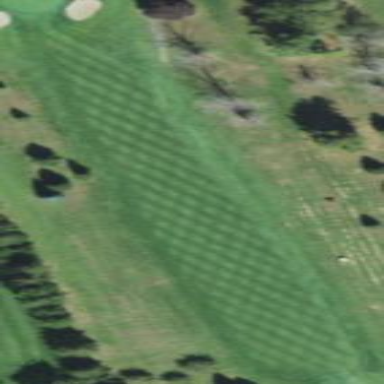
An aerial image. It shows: Golf fairway surrounded by grass.